Brain MRI, t1w sequence, axial 2D slice.
Patient: age 25, sex F, weight 78 kg, height 1.78 m
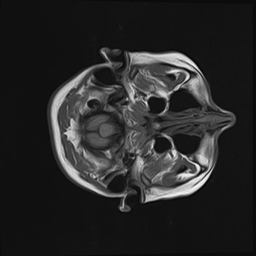